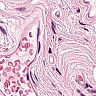
Metastatic tissue present: no